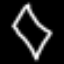
Label: diamond